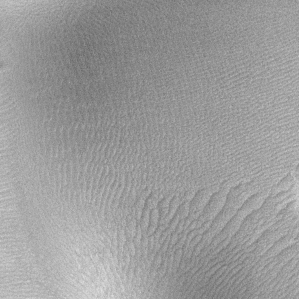
Label: frost